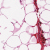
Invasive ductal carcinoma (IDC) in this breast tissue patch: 0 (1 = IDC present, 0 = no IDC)